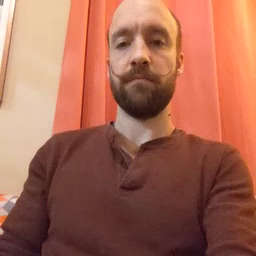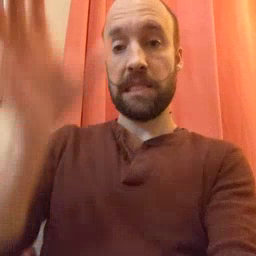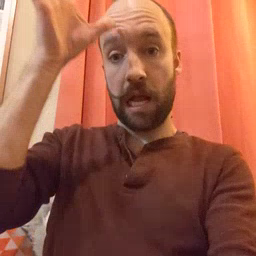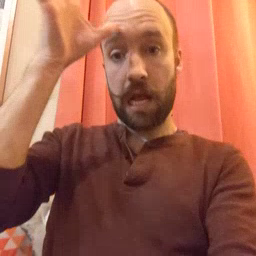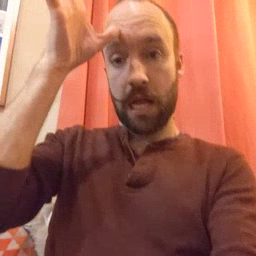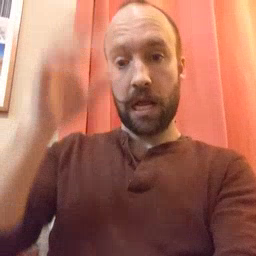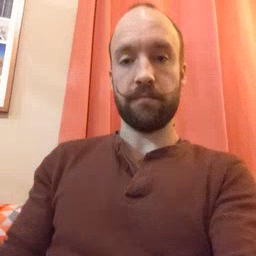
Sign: dad